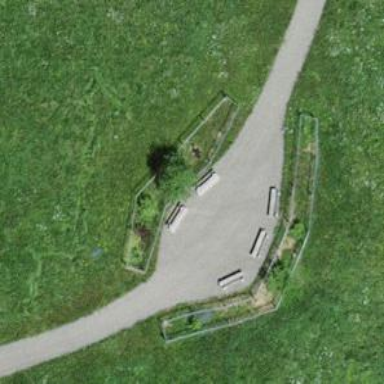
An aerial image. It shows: Bench for seating.